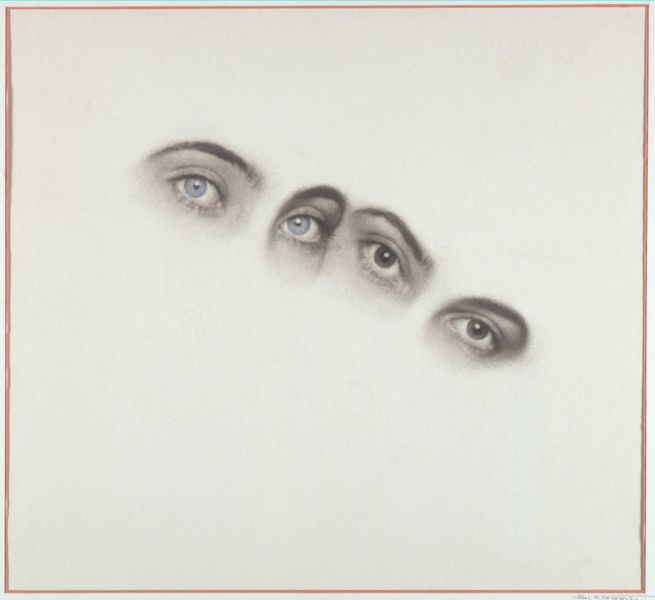
Titel: Augen
Künstler: Rudolf Koppitz
Standort: Wien
Institution: Albertina, Wien
Schlagwörter: blau, weiß, frauen, ausschnitt, braun, damen, frau, nase, schwarz, stirn, symbol, zeichnung, blick, gesichter, augen, blicke, gesicht, rahmen, sehen, blicken, portrait, auge, augenbrauen, farbig, abstrakt, graphik, nebel, rand, detail, brauen, pupillen, augenbraue, wimpern, foto, vier, druck, pupille, diagonal, iris, sicht, diagonale, bedeutung, ansehen, einfassung, lied, nebeneinander, nasenwurzel, nasenrücken, zwei paar, zwei paar augen, vier augen, augelid